Field crop: maize
Growth stage: 2
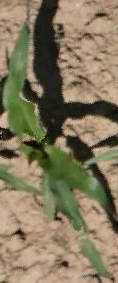
Species: maize